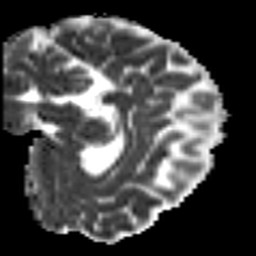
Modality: MD
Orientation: sagittal
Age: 42
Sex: female
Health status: ill
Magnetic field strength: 3 T
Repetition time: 9 s
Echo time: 0.093 s